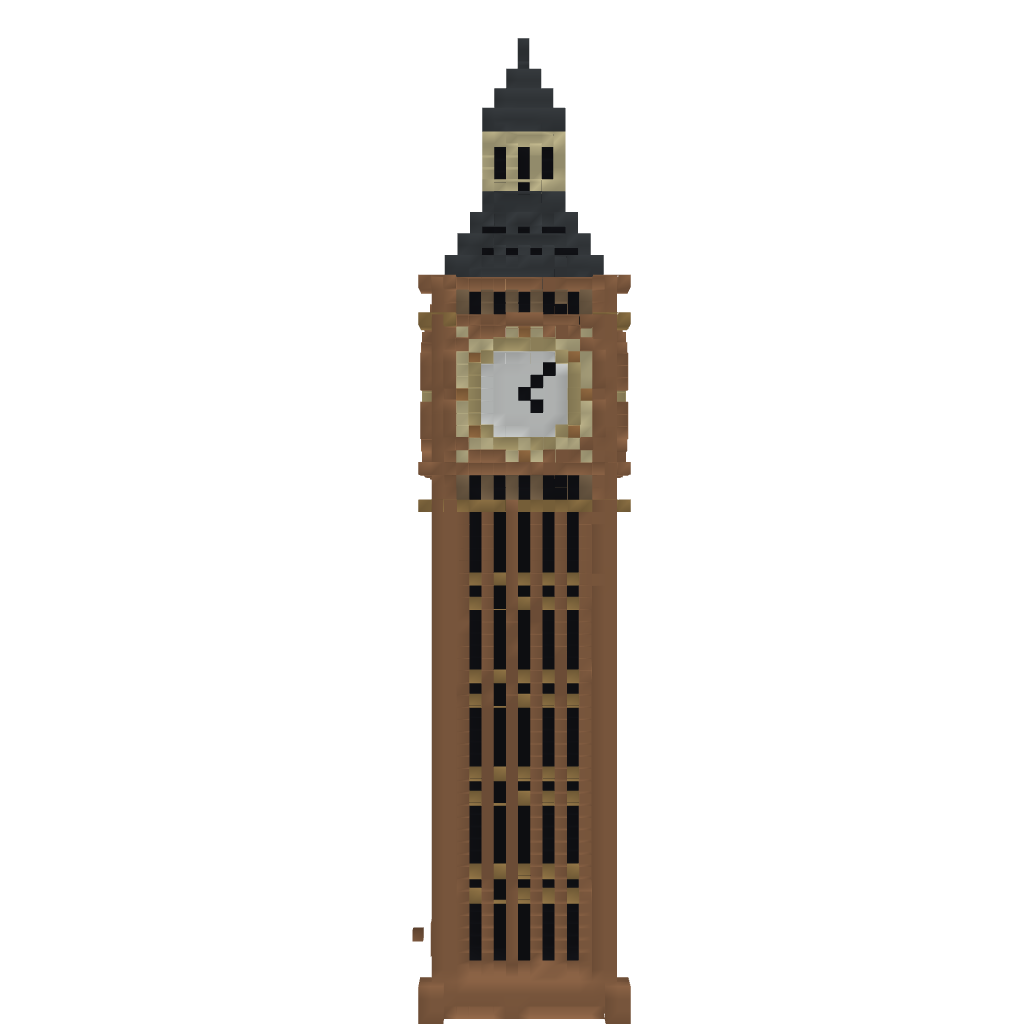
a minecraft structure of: Big Ben tower